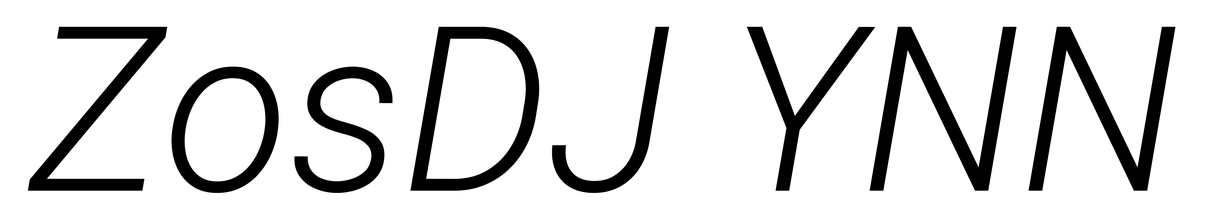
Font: Roboto-Italic_Light_Italic